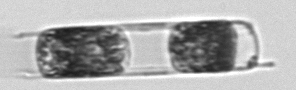
Label: Hemiaulus